Question: I'm adding the text Like with jQuery. This gives 20px of width to the elements that contain that text (they have width: auto). If you click the 'a.gdt-starrating' link the text Like changes to Liked which now has 25px (due to the extra letter 'd'). But the elements still having 20px. So the text overflows the elements containing it.
'''
$j(".gdup a.gdt-starrating").text("Like");
$j(".gdup div.gdt-starrating").text("Liked");
$j("a.gdt-starrating").live("click", function() {
$j(".gdup div.gdt-starrating").text("Liked");
});
'''

Here is a live example:
<URL>
If you click the Like link you will see the issue.
Any suggestions to fix this?
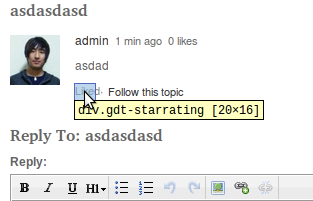
Answer: problem is this css rule
'''
.gdt-size-20.gdthumb, .gdt-size-20.gdthumb a, .gdt-size-20.gdthumb div {
width: 20px;
height: 20px;
}
'''
in <URL>